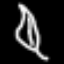
Label: leaf